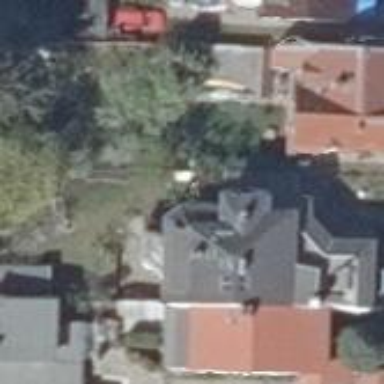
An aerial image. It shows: Detached building with mansard roof.